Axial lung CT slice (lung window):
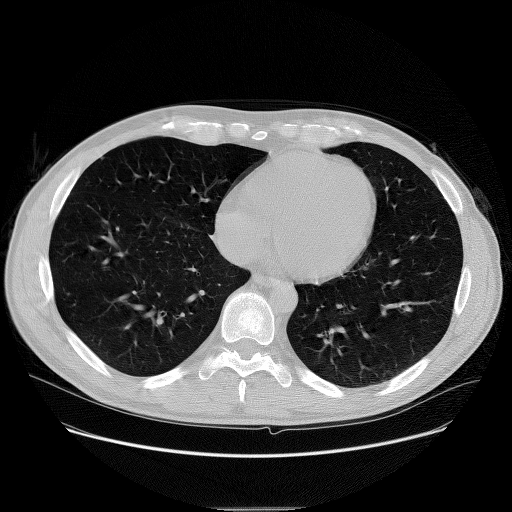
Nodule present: no